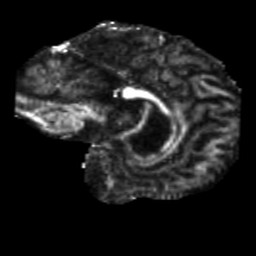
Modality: FA
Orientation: sagittal
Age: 46
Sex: male
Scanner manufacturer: siemens
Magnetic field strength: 3 T
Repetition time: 5.25 s
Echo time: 0.08 s